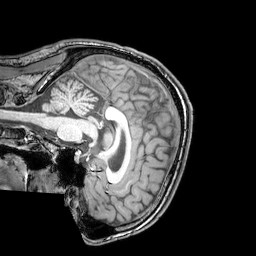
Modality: T1w
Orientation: sagittal
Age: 26
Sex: male
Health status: healthy
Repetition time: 0.081 s
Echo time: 0.037 s